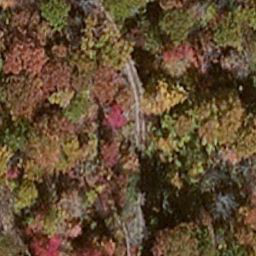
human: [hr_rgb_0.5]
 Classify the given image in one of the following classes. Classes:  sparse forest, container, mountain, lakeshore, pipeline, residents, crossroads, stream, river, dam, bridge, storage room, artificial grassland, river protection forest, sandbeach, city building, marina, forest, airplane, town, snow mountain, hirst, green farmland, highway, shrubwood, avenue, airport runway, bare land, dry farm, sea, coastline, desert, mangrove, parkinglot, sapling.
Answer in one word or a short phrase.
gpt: mangrove